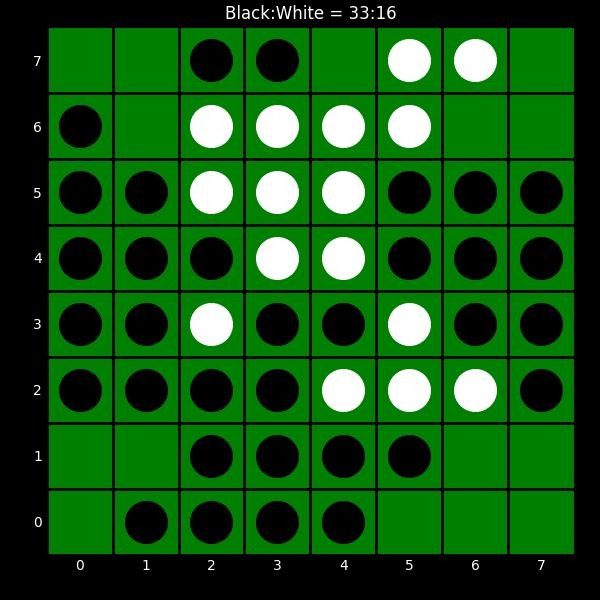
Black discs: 33
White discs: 16